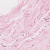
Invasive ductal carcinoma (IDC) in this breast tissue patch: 0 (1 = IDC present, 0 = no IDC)